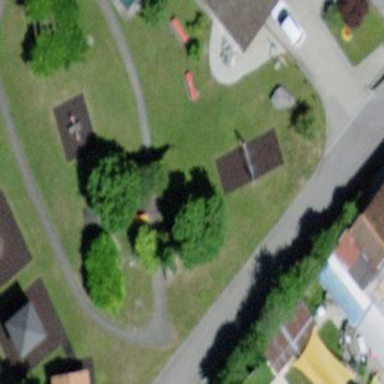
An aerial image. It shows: Playground area for leisure activities on the land.